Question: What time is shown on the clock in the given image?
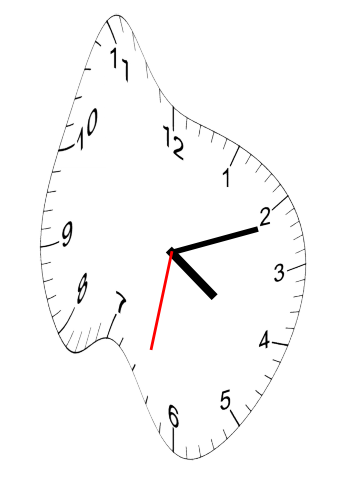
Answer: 04:11:32